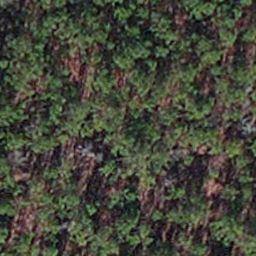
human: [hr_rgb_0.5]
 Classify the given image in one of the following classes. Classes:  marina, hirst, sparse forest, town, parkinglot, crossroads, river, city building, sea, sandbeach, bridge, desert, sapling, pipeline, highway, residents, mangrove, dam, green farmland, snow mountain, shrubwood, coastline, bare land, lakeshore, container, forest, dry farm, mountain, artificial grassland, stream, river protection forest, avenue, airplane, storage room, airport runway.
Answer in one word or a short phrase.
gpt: sapling